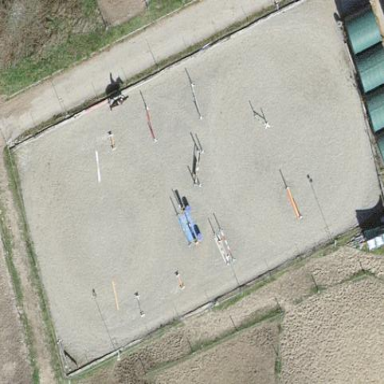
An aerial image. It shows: Equestrian pitch for leisure land activities.